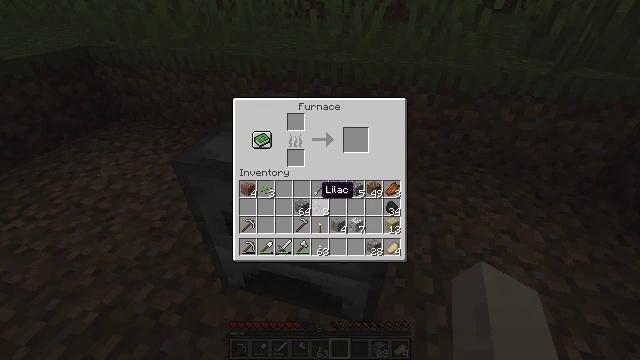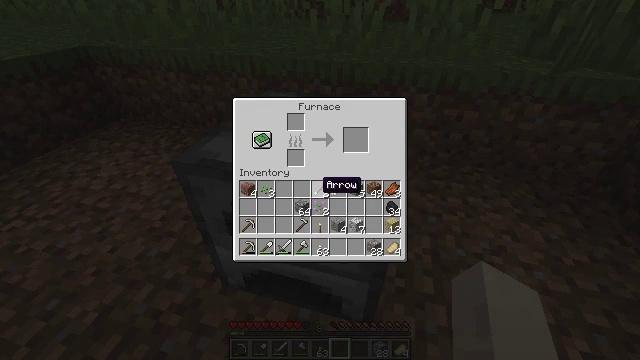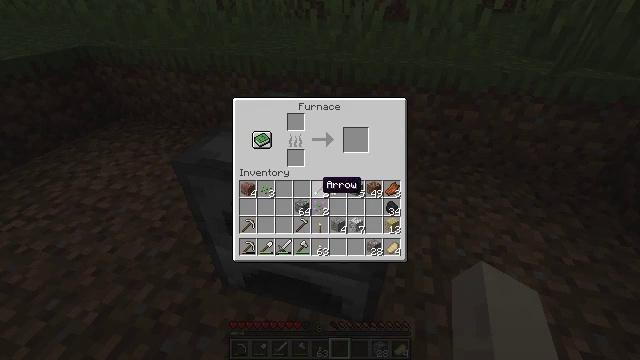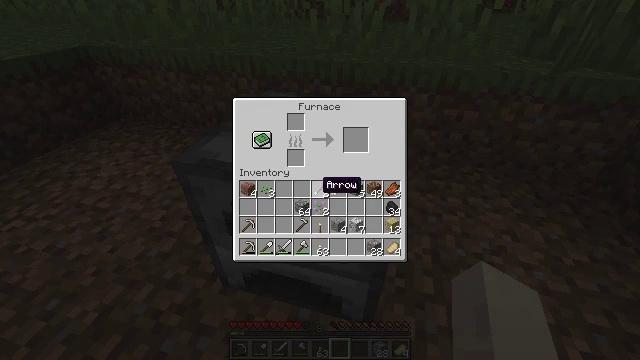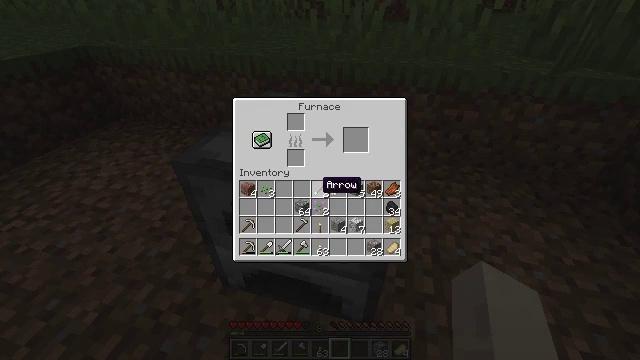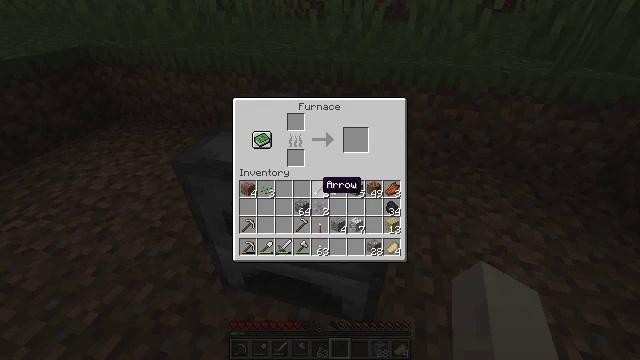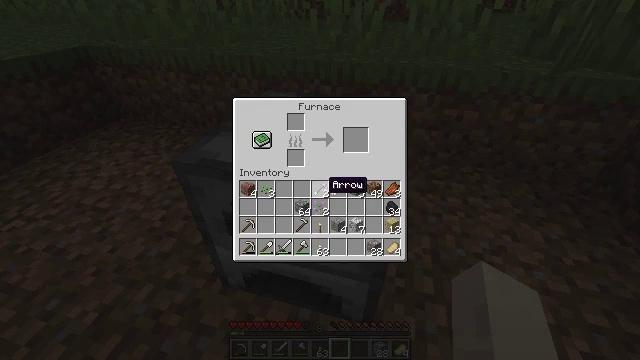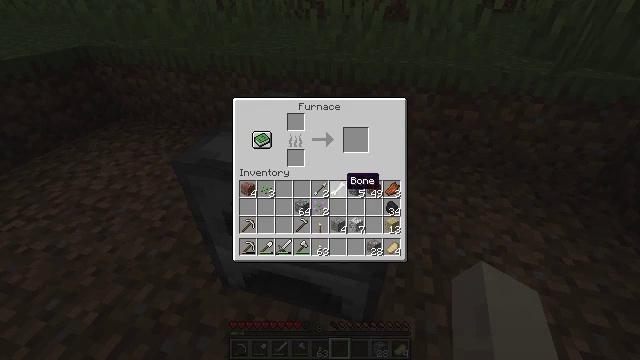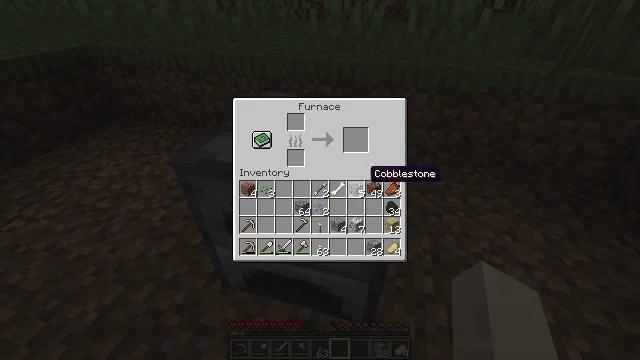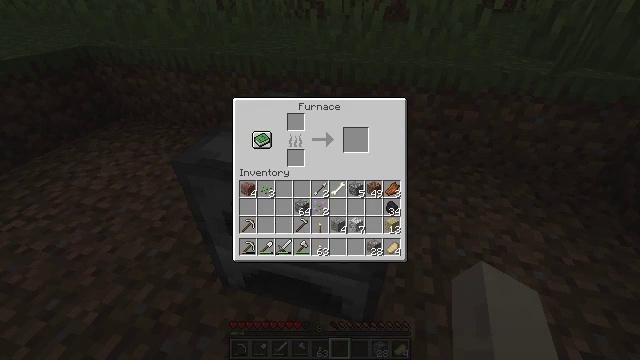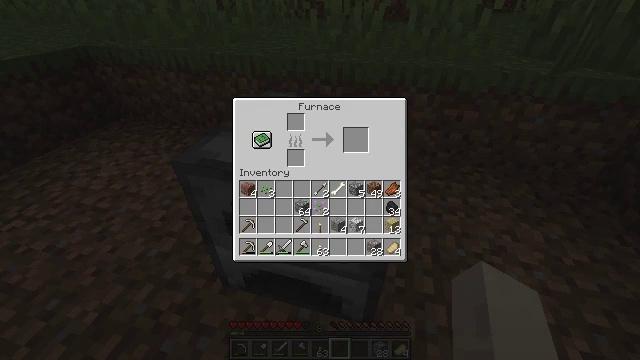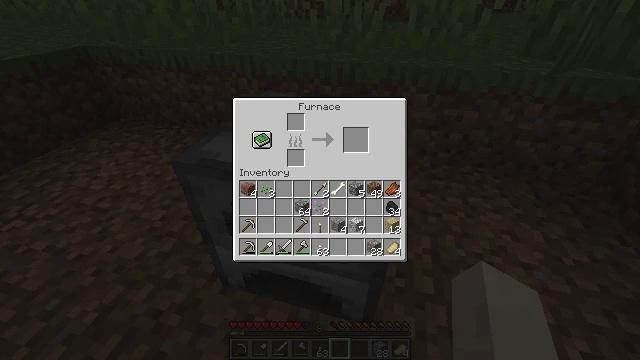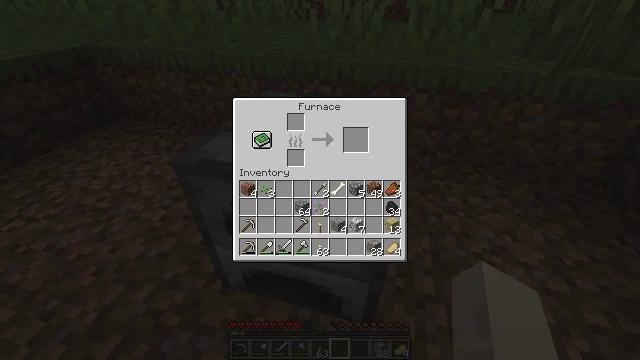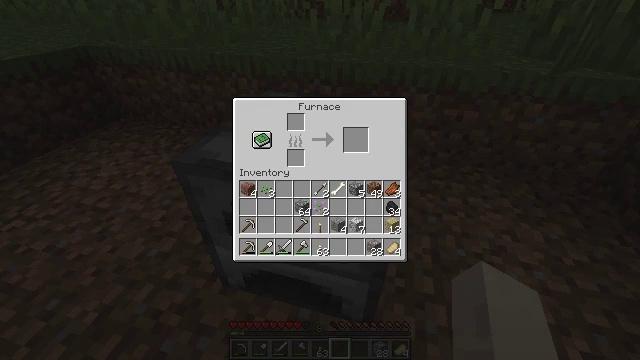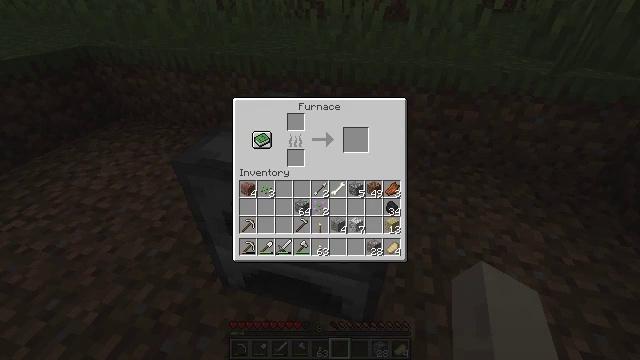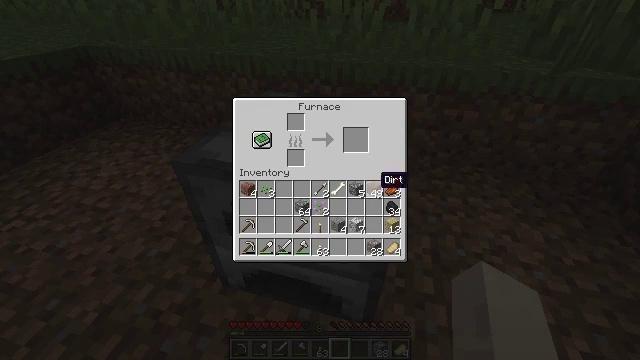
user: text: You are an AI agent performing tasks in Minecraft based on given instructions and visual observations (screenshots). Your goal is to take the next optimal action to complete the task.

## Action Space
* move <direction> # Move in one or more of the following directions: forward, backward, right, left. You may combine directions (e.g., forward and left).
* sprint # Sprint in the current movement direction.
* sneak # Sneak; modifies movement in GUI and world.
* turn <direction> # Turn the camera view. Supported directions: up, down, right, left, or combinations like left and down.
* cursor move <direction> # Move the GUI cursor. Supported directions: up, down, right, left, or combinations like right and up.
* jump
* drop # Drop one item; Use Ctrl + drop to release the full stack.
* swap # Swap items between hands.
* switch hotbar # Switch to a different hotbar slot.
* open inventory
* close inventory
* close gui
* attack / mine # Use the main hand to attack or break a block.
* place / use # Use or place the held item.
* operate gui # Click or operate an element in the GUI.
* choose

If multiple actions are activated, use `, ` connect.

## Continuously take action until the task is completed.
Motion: motion action
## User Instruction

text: Gather grass by holding the left mouse button.
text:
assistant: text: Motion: no_op
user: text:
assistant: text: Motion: no_op
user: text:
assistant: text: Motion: no_op
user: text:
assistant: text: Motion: no_op
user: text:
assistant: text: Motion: no_op
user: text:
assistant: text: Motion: no_op
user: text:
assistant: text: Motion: cursor move right
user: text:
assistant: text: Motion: cursor move right and up
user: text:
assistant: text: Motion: cursor move right and up
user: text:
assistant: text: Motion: no_op
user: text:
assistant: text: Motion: no_op
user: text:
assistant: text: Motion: no_op
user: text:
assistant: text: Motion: no_op
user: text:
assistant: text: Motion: no_op
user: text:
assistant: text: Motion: cursor move down
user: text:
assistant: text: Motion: cursor move down
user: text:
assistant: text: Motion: cursor move down
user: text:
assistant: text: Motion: no_op
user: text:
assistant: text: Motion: no_op
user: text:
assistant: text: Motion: no_op
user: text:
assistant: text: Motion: no_op
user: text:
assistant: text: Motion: no_op
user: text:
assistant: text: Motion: no_op
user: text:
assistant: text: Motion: no_op
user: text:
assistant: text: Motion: no_op
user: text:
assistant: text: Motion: no_op
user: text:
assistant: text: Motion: no_op
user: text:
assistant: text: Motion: no_op
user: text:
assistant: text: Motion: no_op
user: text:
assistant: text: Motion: no_op